Question: I would like to be able to obtain the data that is marked in yellow and then show it in a recyclerView of Android, but I do not know how to obtain the Key that is generated randomly with the push () that is marked in red.

I've seen various videos, tutorials, and documentation, but what I've accomplished the most is displaying the data marked in green.
I am attaching code with which I have shown what is marked in green (I want to be able to show the data in yellow)
'''
public class mostrarActivity extends AppCompatActivity {
RecyclerView recyclerPa;
DatabaseReference database;
Adapter adapter;
ArrayList<Pacientes> list;
@Override
protected void onCreate(Bundle savedInstanceState) {
super.onCreate(savedInstanceState);
setContentView(R.layout.activity_mostrar);
recyclerPa = findViewById(R.id.RecyclerPa);
database = FirebaseDatabase.getInstance().getReference("Usuarios");
recyclerPa.setHasFixedSize(true);
recyclerPa.setLayoutManager(new LinearLayoutManager(this));
list = new ArrayList<>();
adapter = new Adapter(this,list);
recyclerPa.setAdapter(adapter);
database.addValueEventListener(new ValueEventListener() {
@Override
public void onDataChange(@NonNull DataSnapshot snapshot) {
for (DataSnapshot dataSnapshot : snapshot.getChildren()){
Pacientes pacientes = dataSnapshot.getValue(Pacientes.class);
list.add(pacientes);
}
adapter.notifyDataSetChanged();
}
@Override
public void onCancelled(@NonNull DatabaseError error) {
}
});
'''
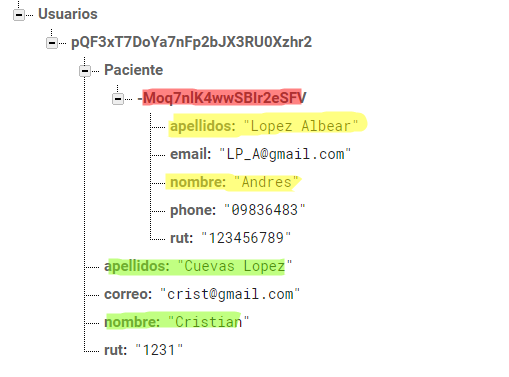
Answer: Since the data you want to show is nested under two levels of dynamic keys, you will need to two nested loops over 'getChildren()'.
'''
database.addValueEventListener(new ValueEventListener() {
@Override
public void onDataChange(@NonNull DataSnapshot snapshot) {
for (DataSnapshot userSnapshot : snapshot.getChildren()){
for (DataSnapshot patientSnapshot : userSnapshot.getChildren()){ // add an extra loop
if (patientSnapshot.hasChild("nombre")) { // check for object
Pacientes pacientes = patientSnapshot.getValue(Pacientes.class);
if (pacientes != null) { // skip non-patient nodes (see note below)
list.add(pacientes);
}
}
}
}
adapter.notifyDataSetChanged();
}
@Override
public void onCancelled(@NonNull DatabaseError error) {
throw error.toException(); // Never ignore errors
}
});
'''
---
In general your data structure violates Firebase's recommendation of <URL>.